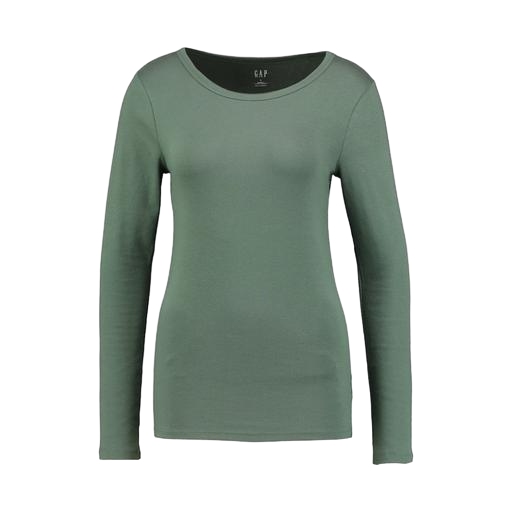
green long-sleeve round-neck tee, long sleeved green tee, green scoop neck t-shirt, white background